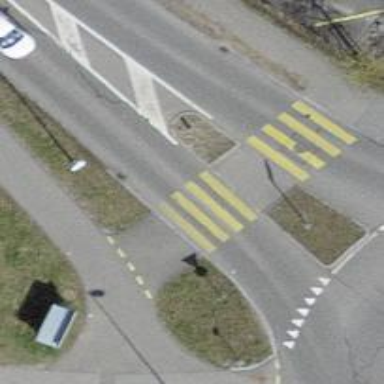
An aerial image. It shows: Uncontrolled road crossing with pedestrian island.